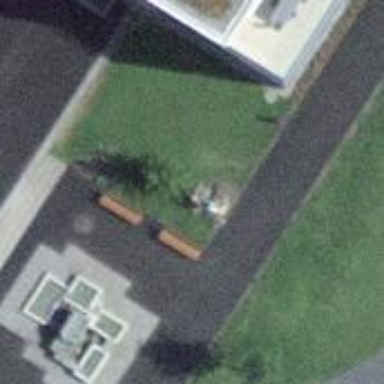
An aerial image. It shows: Brown bench.